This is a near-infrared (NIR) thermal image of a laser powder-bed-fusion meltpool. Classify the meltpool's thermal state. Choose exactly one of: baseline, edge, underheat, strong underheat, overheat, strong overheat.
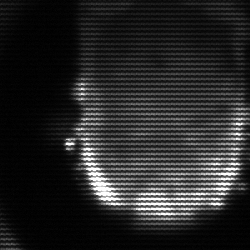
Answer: baseline